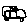
Label: car